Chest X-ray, PA view. Patient: 53 years old, sex F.
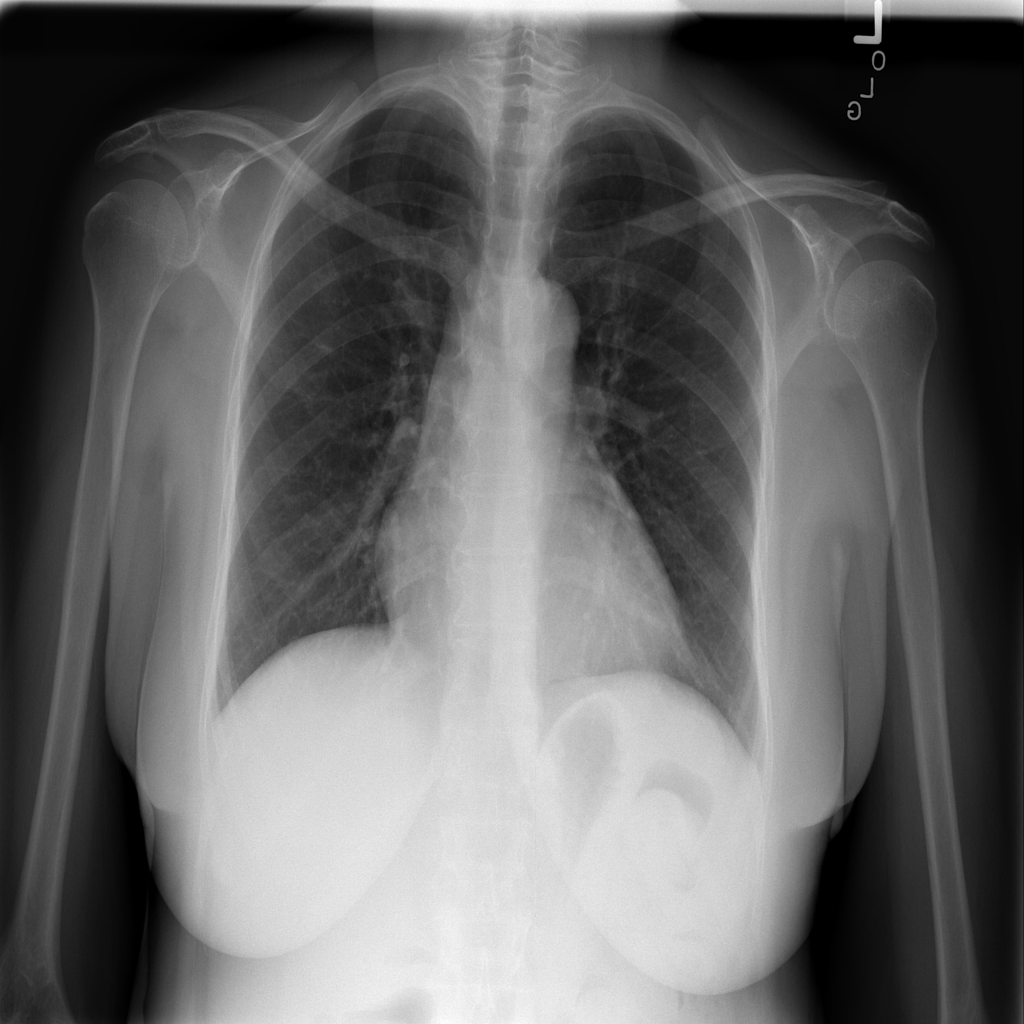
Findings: No Finding